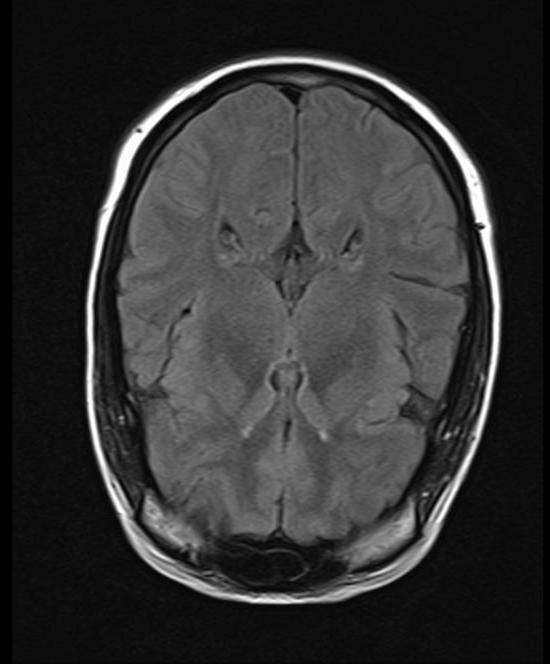
Label: notumor